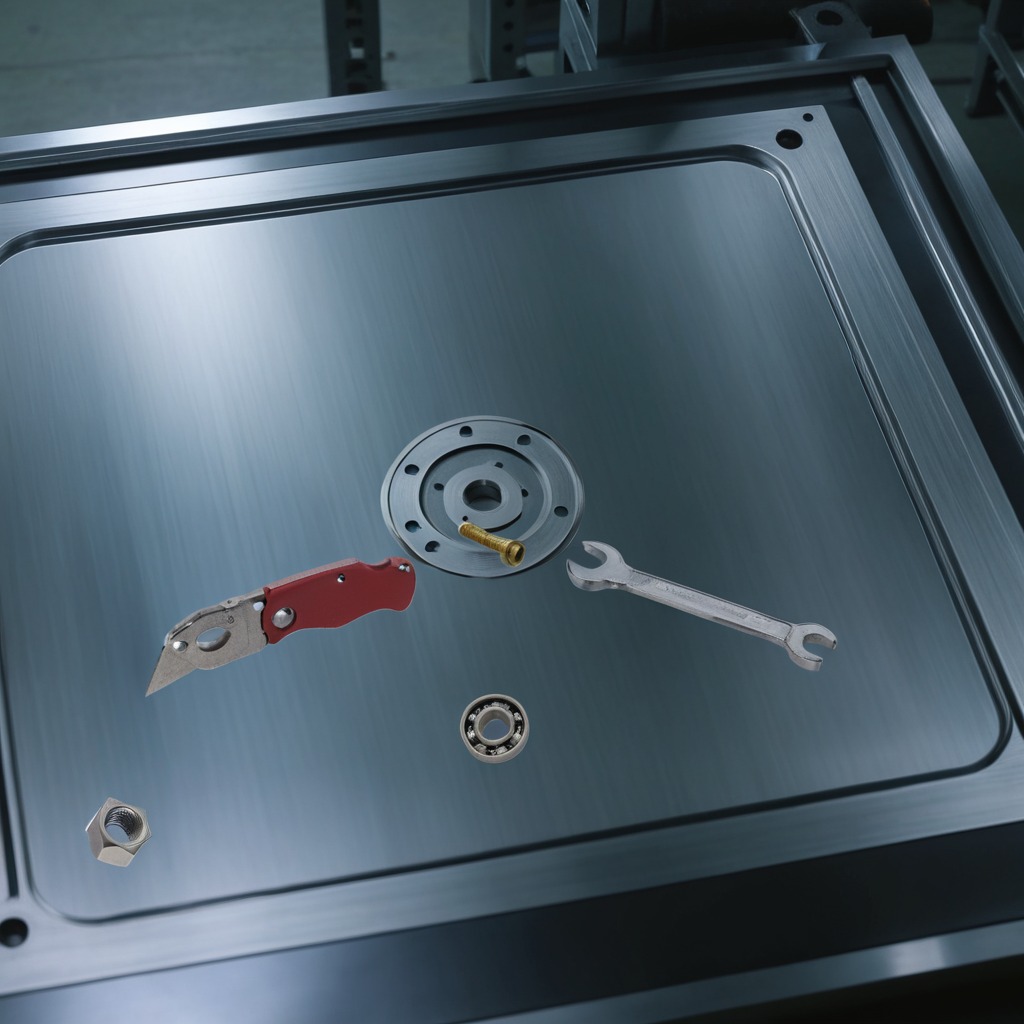
A ball bearing, a wrench, a machine screw, a nut, and a wrench are lying on the metal table.